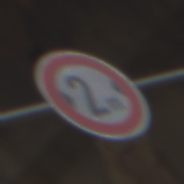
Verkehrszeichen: TatsaechlicheBreite2
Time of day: Midday
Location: Roofed (Beach)
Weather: Overcast
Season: NotSpecified
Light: Natural